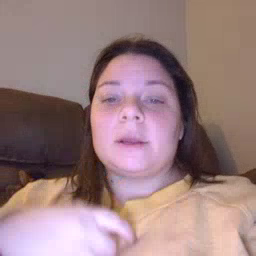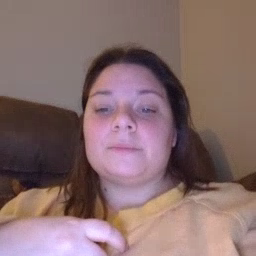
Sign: morning